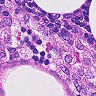
Metastatic tissue present: no